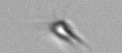
Label: Calciopappus